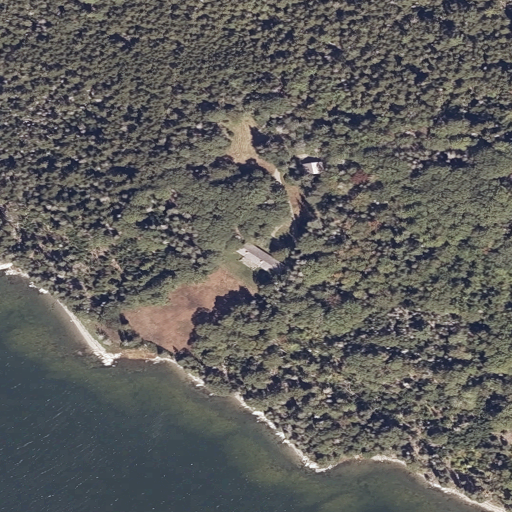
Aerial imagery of cape in Maine named Negro Point containing evergreen forest, open water, mixed forest, herbaceous wetlands, grassland, barren land, and open development